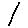
Label: line